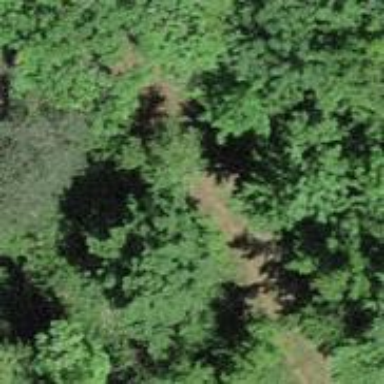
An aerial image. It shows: Unpaved path.